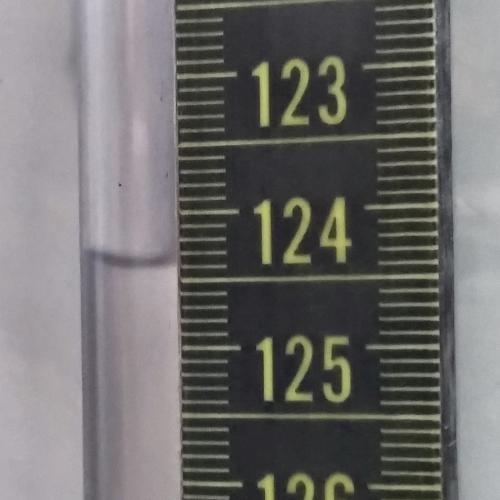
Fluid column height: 124.4 cm